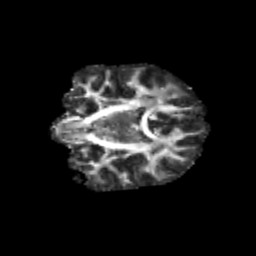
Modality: FA
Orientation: coronal
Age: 10
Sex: female
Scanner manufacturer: siemens
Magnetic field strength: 3 T
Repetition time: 3.8 s
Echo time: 0.07 s